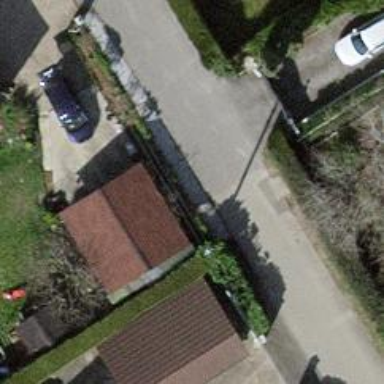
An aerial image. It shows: Garage.